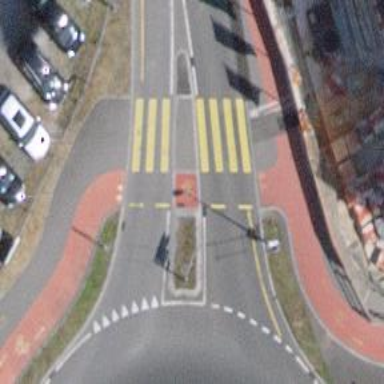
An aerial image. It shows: Uncontrolled red crossing with surface markings.